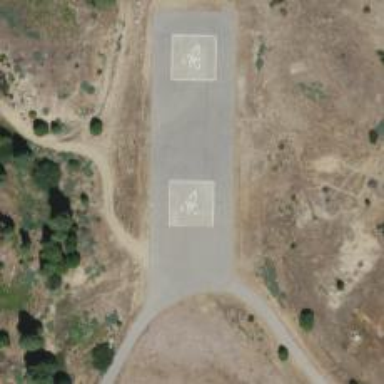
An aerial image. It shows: Image showing helipad at airport.